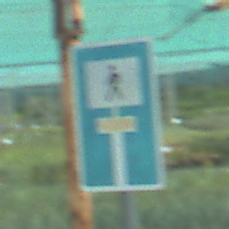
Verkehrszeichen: SackgasseFussgaengerDurchlaessig
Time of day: MorningAfternoon
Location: Roofed (Special)
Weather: PartlyCloudy
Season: NotSpecified
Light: Natural